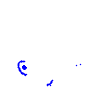
Particle: kaon